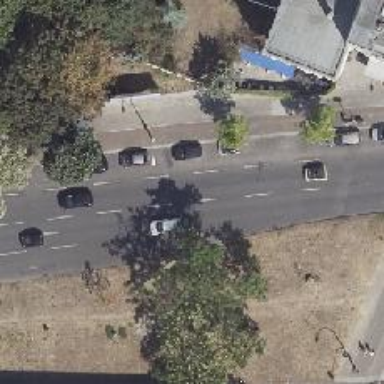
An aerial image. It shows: Secondary road with asphalt surface. It has cycle track on the right side and features dual carriageway. There is parking lane on the right side of the road.